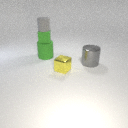
large green rubber cylinder to the left of small yellow metal cube